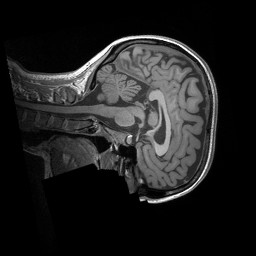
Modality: T1w
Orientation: sagittal
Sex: female
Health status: ill
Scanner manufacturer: siemens
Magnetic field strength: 3 T
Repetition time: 1.66 s
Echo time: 0.00254 s